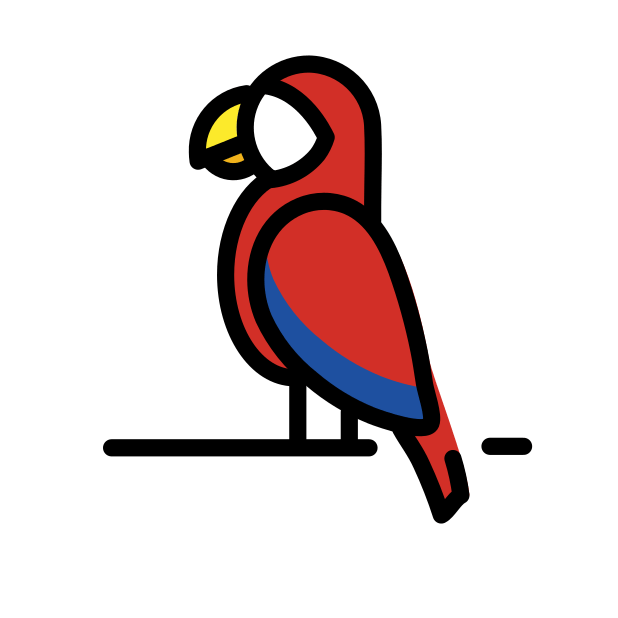
parrot